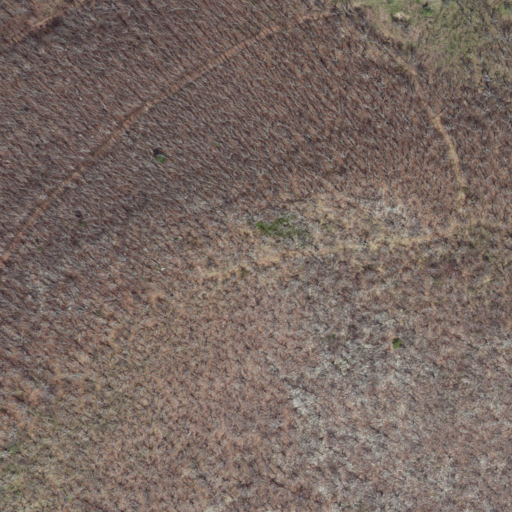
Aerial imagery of mountain in Virginia named North Mountain containing only deciduous forest